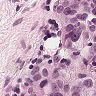
Metastatic tissue present: no